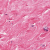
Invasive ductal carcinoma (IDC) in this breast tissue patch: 0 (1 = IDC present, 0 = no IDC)